Question: I want to implement javafx app both on desktop and android. When I try load fxml file:
'FXMLLoader loader = new FXMLLoader(getClass().getResource("ProjectSetup.fxml")); Parent root = loader.load();'
I am getting an error:
'java.lang.IllegalStateException: Location is not set.'
I tried putting it in Resources(Main), Resources(Desktop),Source Packages(Java).
Example

None of it worked.
Where should I put "ProjecSetup.fxml" to get it working?
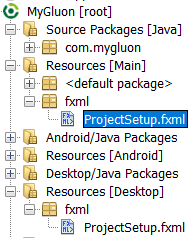
Answer: The appropriate location for fxml files is 'src/main/resources/yourpackage'. If the class which is calling 'getResource()' is not located in the same package as the referenced fxml.file, i.e. 'src/main/yourpackage', you have to use an aboslute path: 'fxmlLoader(getClass().getResource("/yourpackage/ProjectSetup.fxml")'. Pay attention to the leading slash